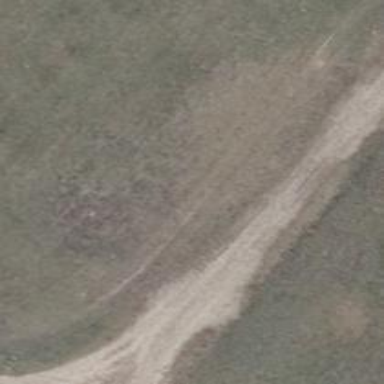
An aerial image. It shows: Track with grade 4 tracktype.